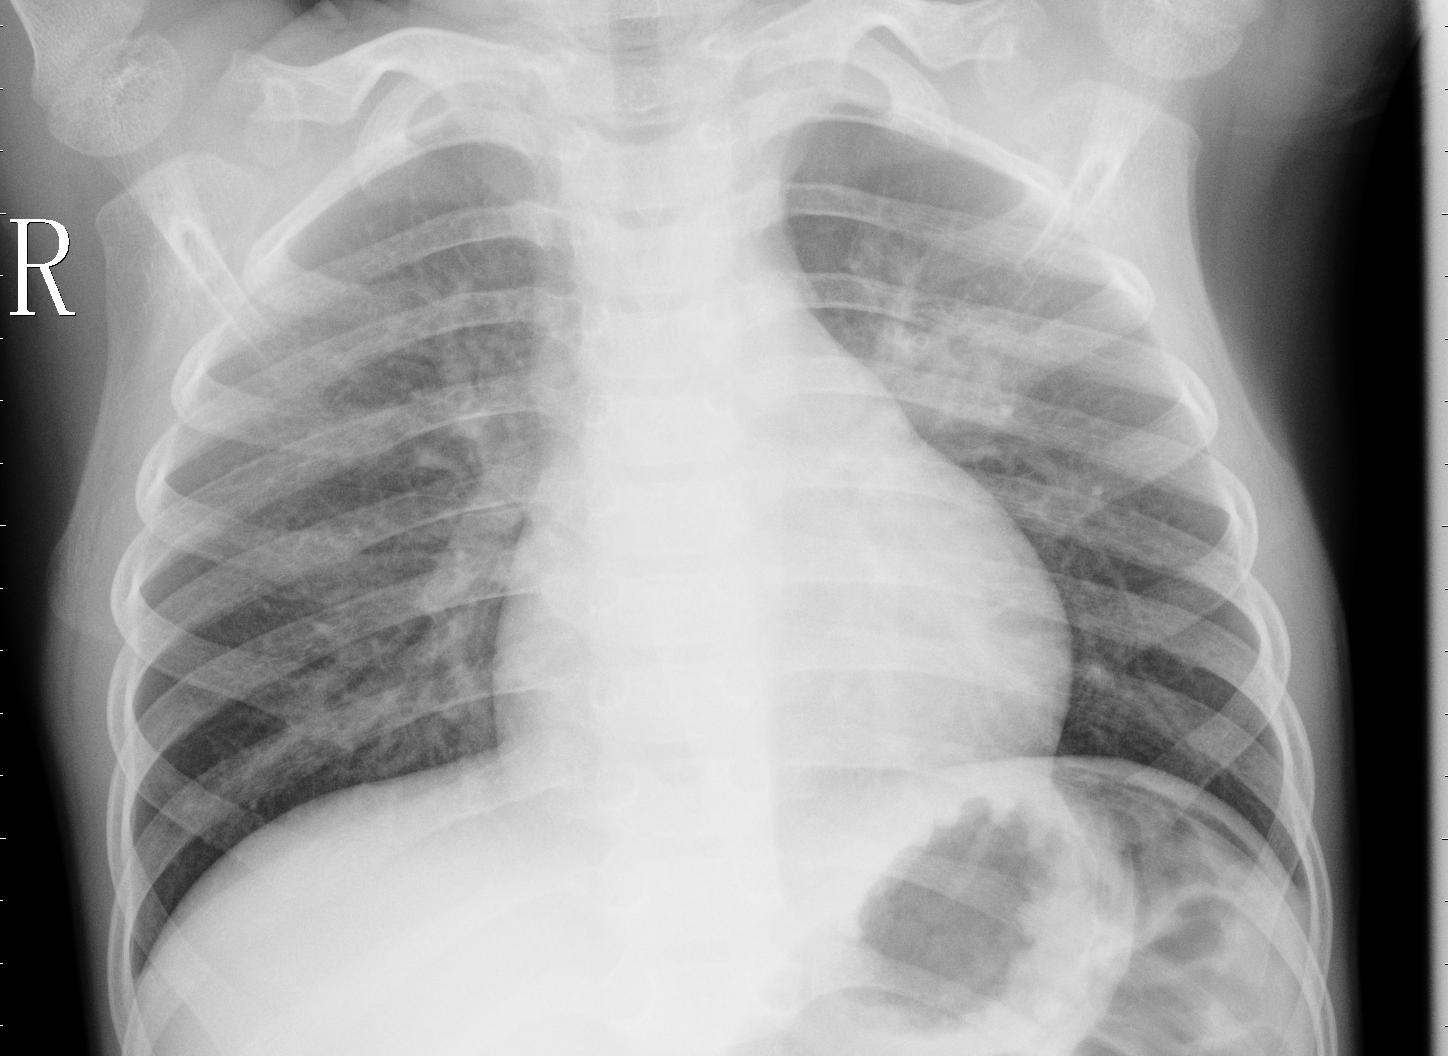
Diagnosis: PNEUMONIA